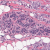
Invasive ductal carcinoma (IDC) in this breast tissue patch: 0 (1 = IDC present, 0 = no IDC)